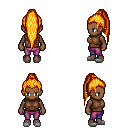
a pixel art fantasy rpg character, female body template, human, dark skin, brown sleeveless shirt, magenta pants, light blonde extra-long topknot hairstyle, white slippers, four views (front, back, left, right), 2x2 character sprite sheet, small pixel art, hard edges, no anti-aliasing